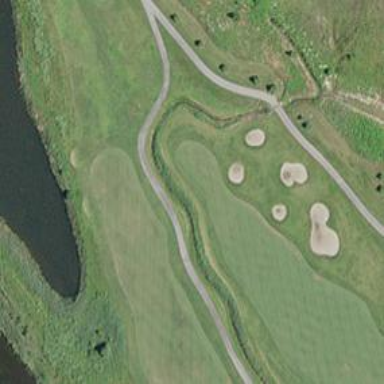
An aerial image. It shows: Service road used as golf cart path.